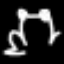
Label: frog